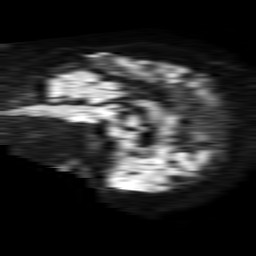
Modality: TRACE
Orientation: sagittal
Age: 55
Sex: female
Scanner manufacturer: philips
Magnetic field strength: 1.5 T
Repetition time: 4.6 s
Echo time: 0.08941 s